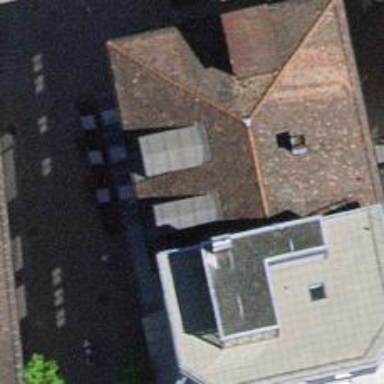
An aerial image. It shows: Pub.